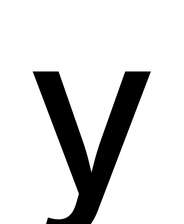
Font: Inter_Medium